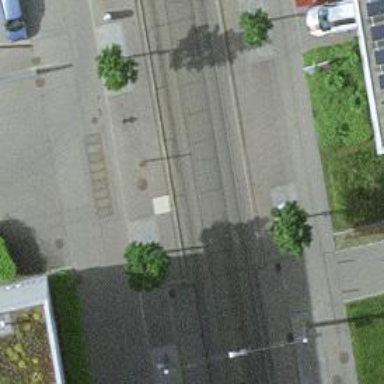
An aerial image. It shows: Tram stop with stop position for public transport.